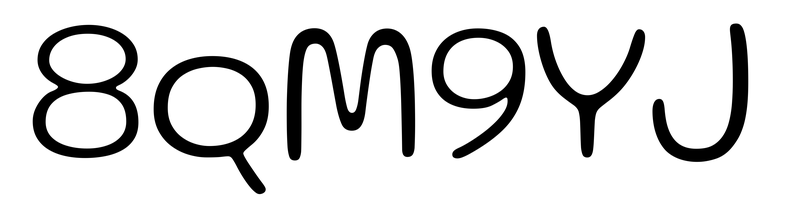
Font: Gluten_ExtraLight